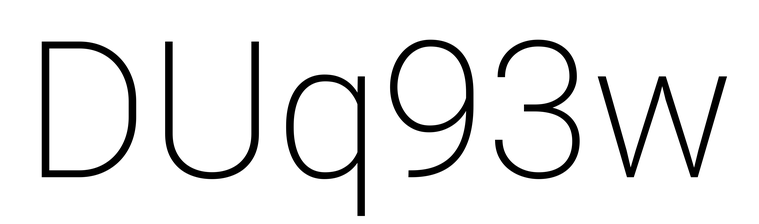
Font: Roboto_ExtraLight